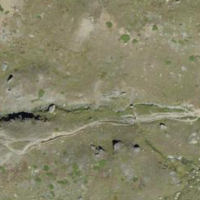
EUNIS habitat code: 26
Species observed at this site:
Oenanthe oenanthe
Vanessa cardui
Anthus spinoletta